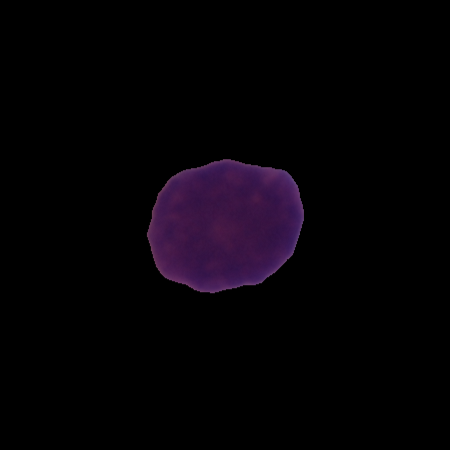
Label: healthy